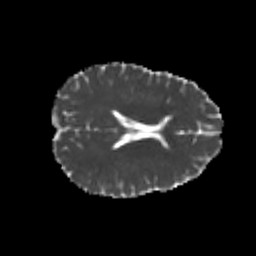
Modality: MD
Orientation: axial
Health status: healthy
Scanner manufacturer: philips
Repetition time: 7.388 s
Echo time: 0.08599 s